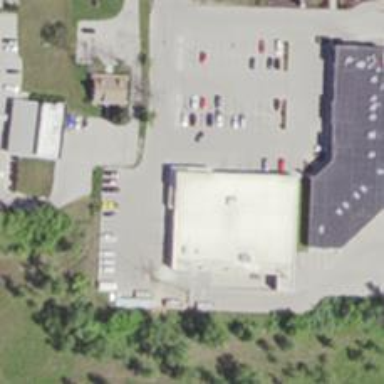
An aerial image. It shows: Supermarket.